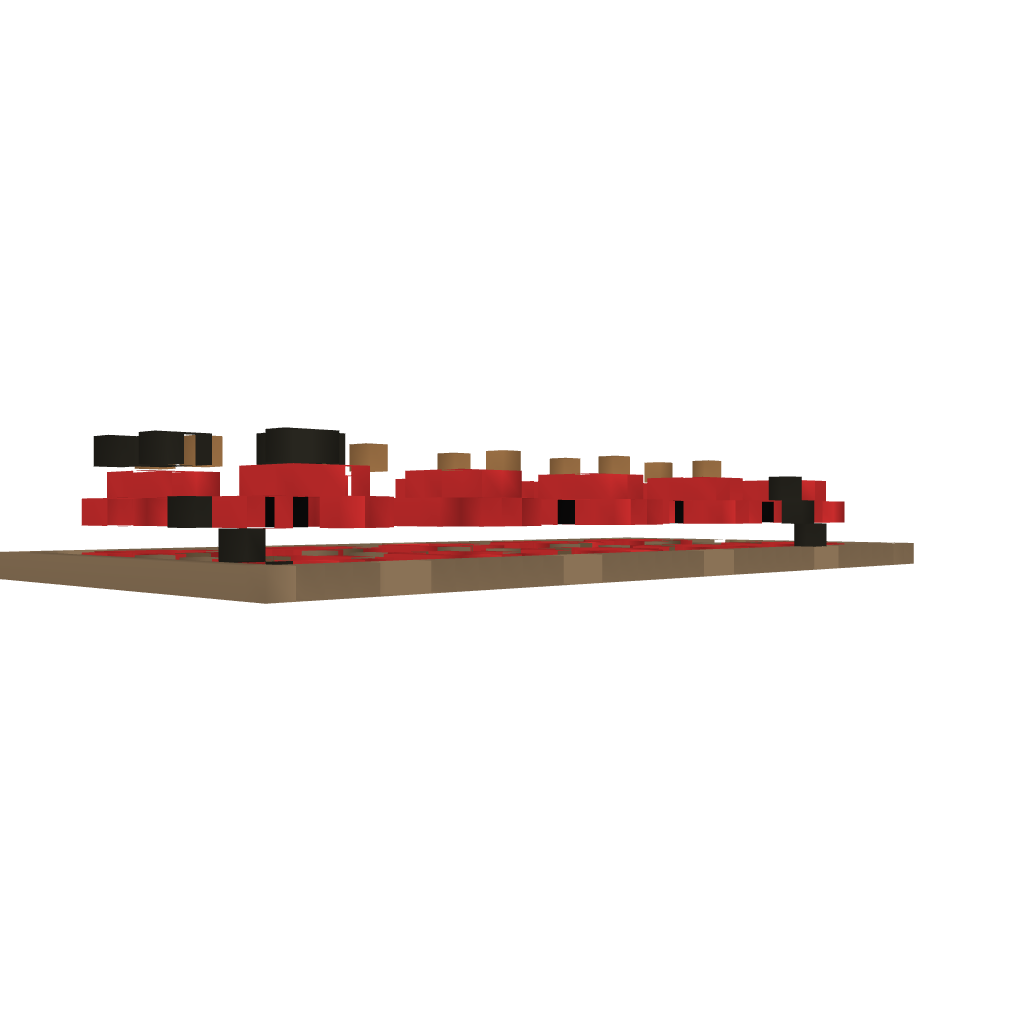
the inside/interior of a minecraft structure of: Mushroom Village